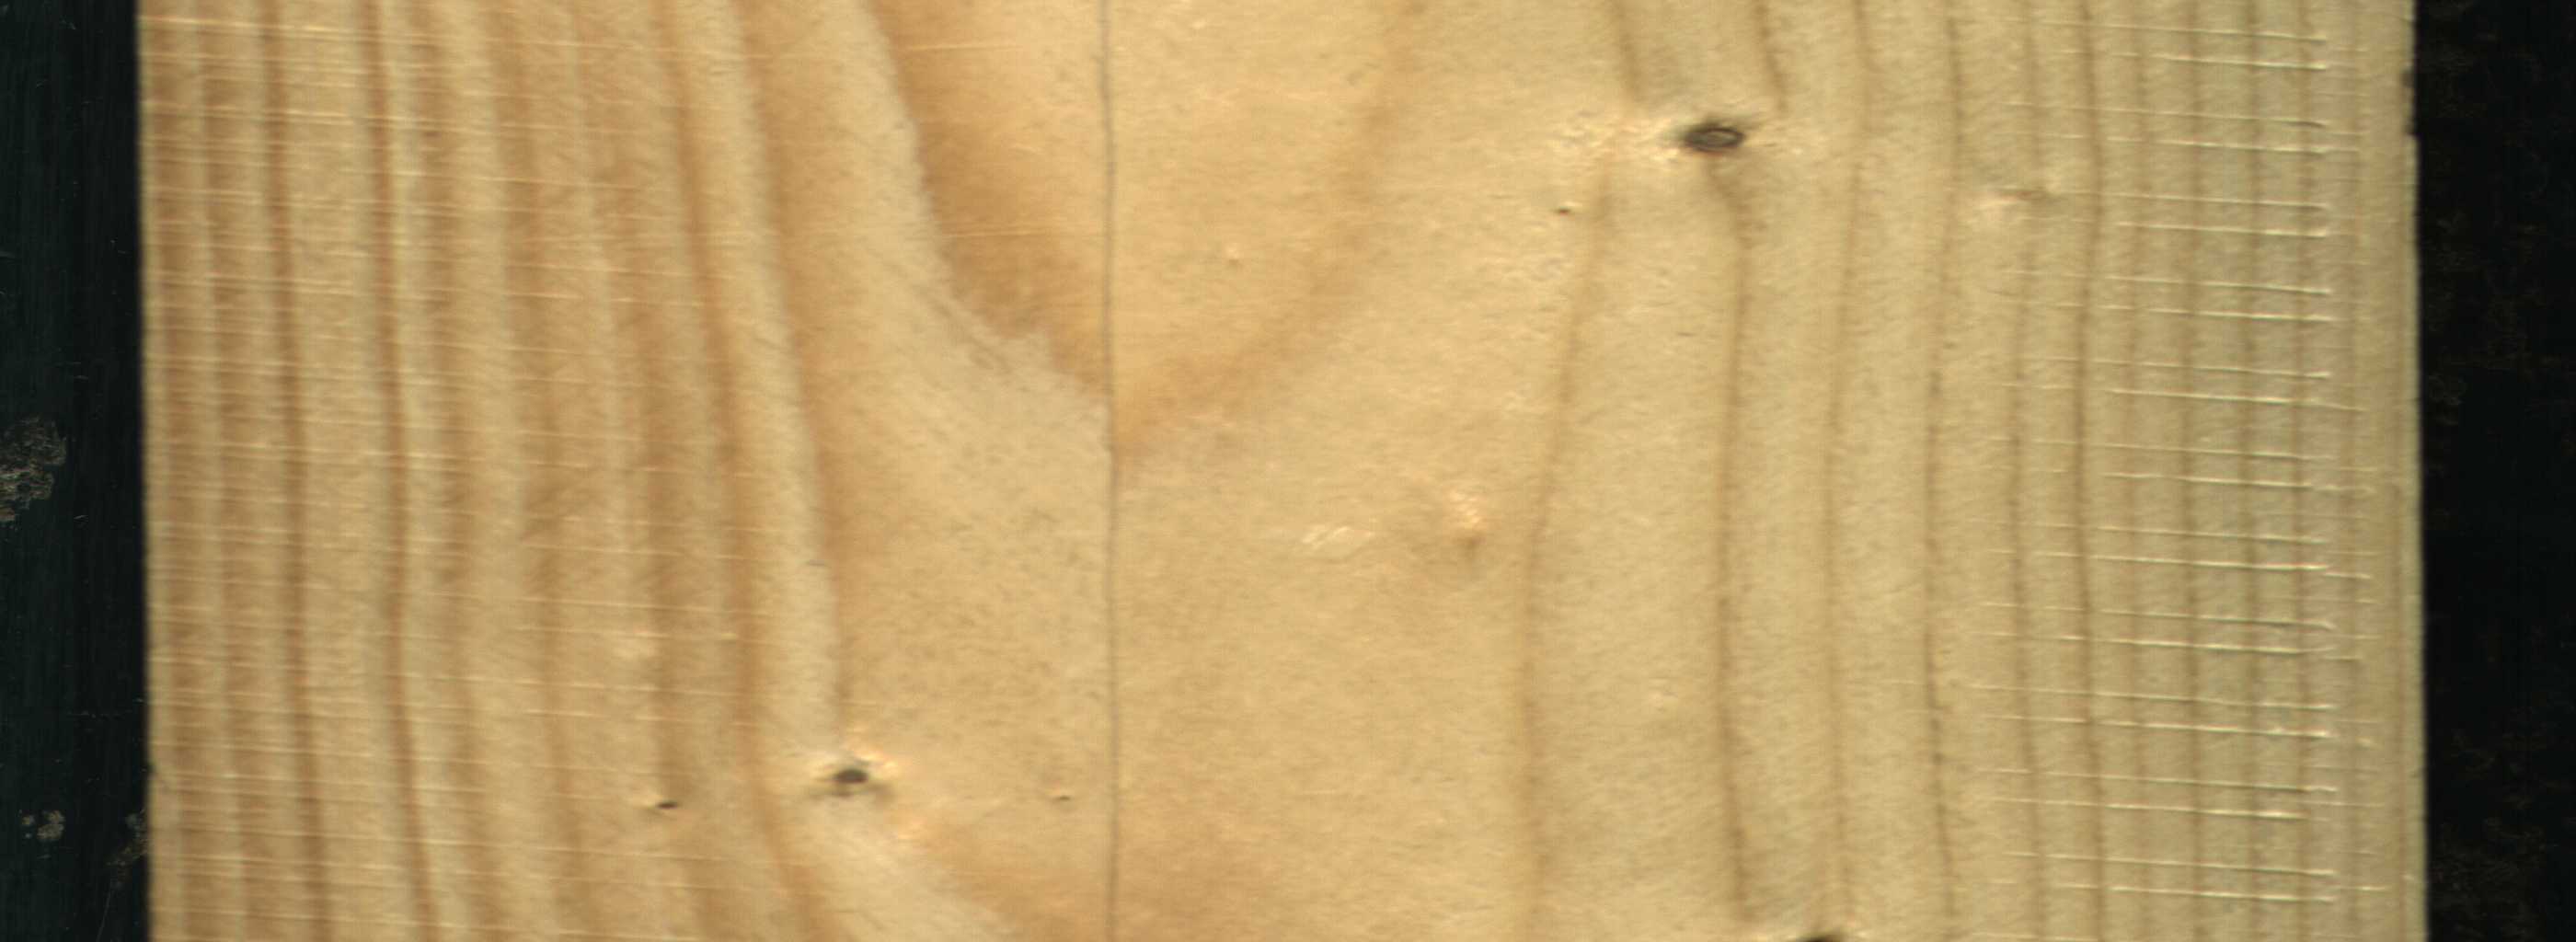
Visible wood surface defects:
Live_Knot
Live_Knot